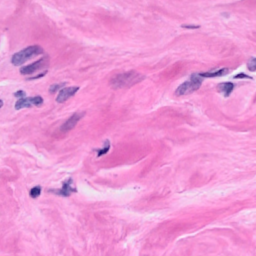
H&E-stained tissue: Breast